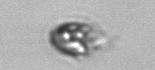
Label: Balanion